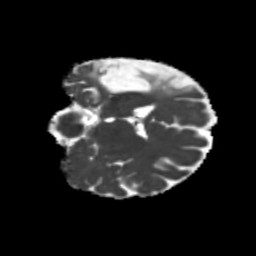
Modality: MD
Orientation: coronal
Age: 36
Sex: female
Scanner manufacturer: siemens
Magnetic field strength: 3 T
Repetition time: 5.25 s
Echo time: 0.08 s